Question: There are similar questions on the website, but I could not find an answer to this seemingly very simple problem. I fit a mixture of two gaussians on the Old Faithful Dataset:
'''
if(!require("mixtools")) { install.packages("mixtools"); require("mixtools") }
data_f <- faithful
plot(data_f$waiting, data_f$eruptions)
data_f.k2 = mvnormalmixEM(as.matrix(data_f), k=2, maxit=100, epsilon=0.01)
data_f.k2$mu # estimated mean coordinates for the 2 multivariate Gaussians
data_f.k2$sigma # estimated covariance matrix
'''
I simply want to super-impose two ellipses for the two Gaussian components of the model described by the mean vectors 'data_f.k2$mu' and the covariance matrices 'data_f.k2$sigma'. To get something like:

For those interested, <URL> is the MatLab solution that created the plot above.
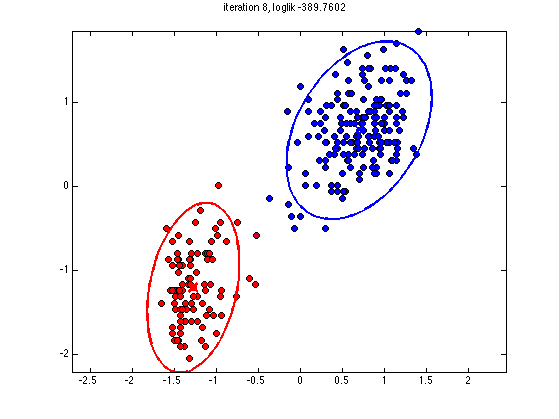
Answer: You can use the 'ellipse'-function from package 'mixtools'. The initial problem was that this function swaps x and y from your plot. I'll try to figure this out and update the answe. (I'll leave the colors to somebody else...)
'''
plot( data_f$eruptions,data_f$waiting)
for (i in 1: length(data_f.k2$mu)) ellipse(data_f.k2$mu[[i]],data_f.k2$sigma[[i]])
'''